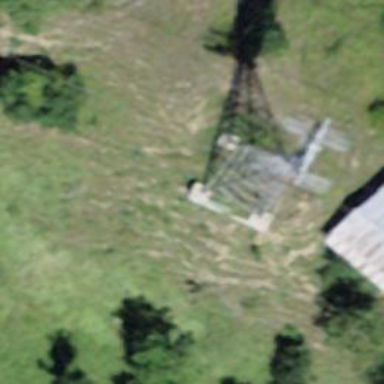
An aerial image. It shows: Pylon used for aerialway.